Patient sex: M
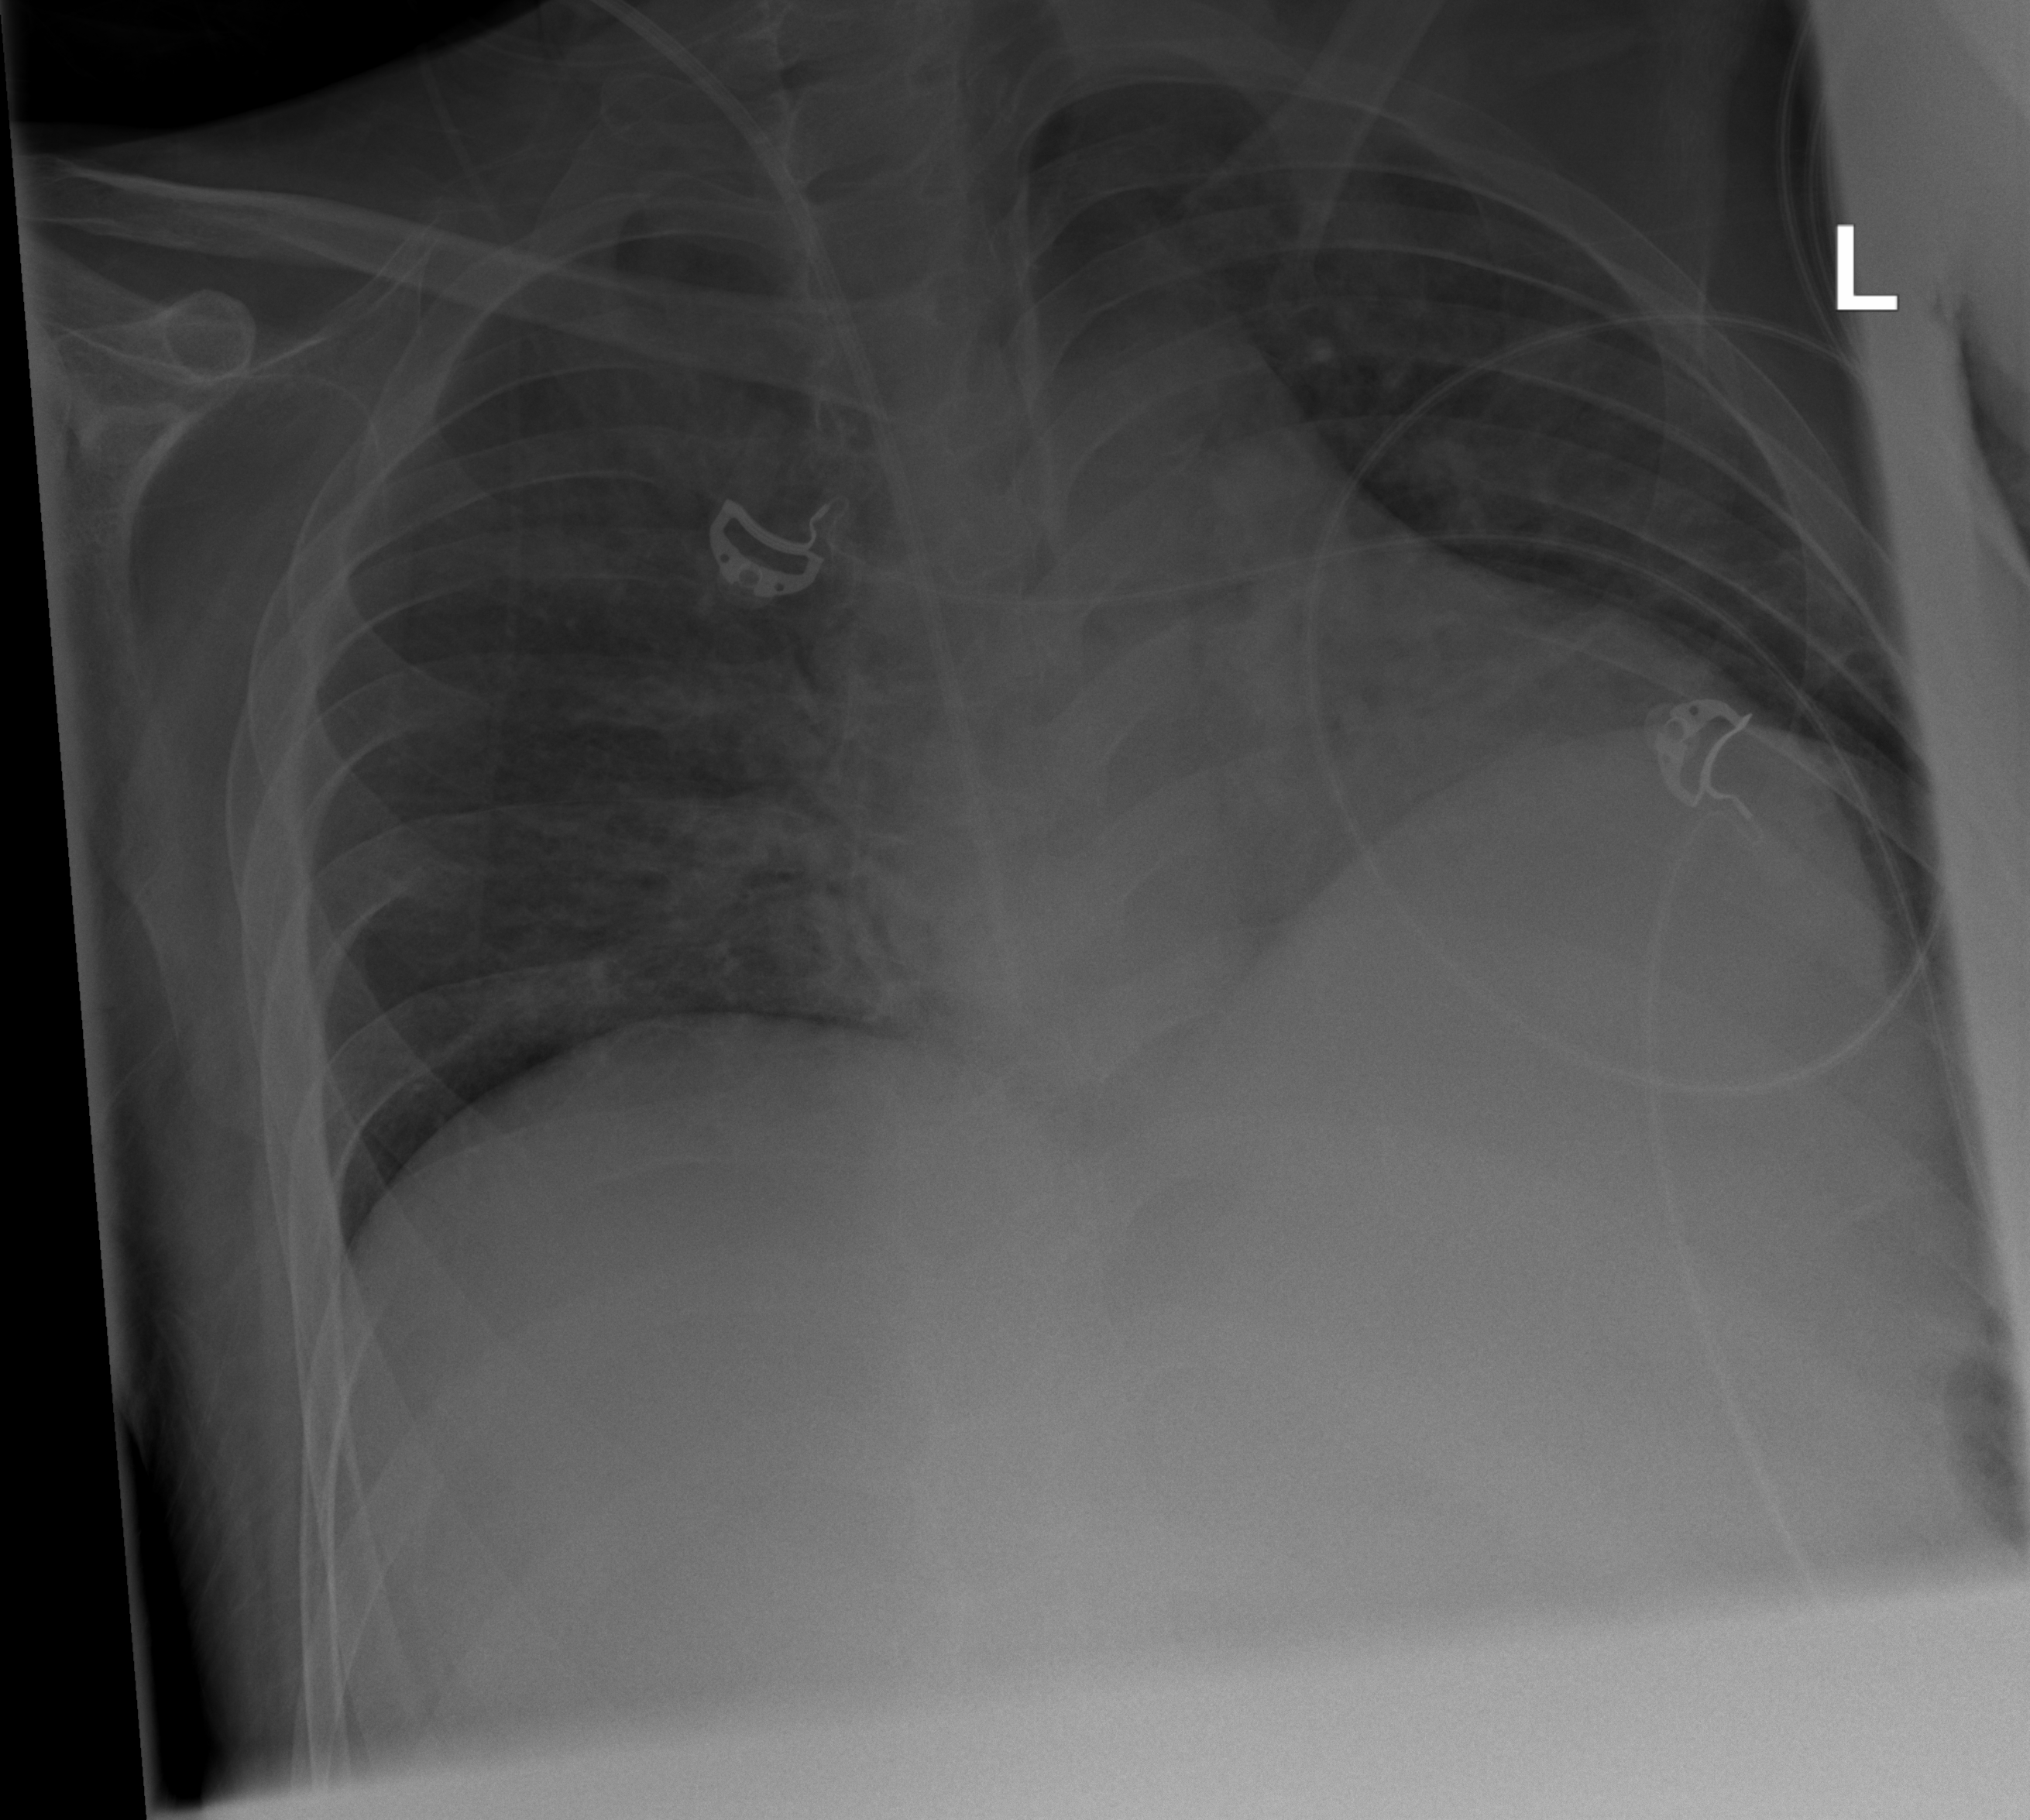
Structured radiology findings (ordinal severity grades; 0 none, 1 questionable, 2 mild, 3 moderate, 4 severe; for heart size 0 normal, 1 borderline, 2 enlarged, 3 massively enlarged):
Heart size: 1
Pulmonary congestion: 1
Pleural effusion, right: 0
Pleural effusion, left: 0
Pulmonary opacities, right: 2
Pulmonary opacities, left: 2
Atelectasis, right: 2
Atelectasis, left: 2